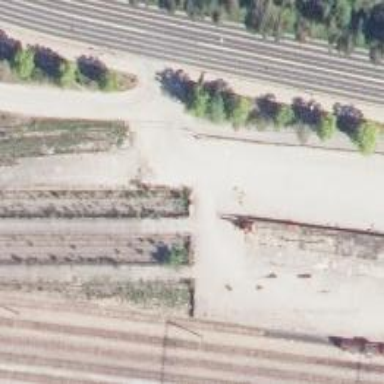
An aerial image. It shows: Railway spur service.